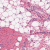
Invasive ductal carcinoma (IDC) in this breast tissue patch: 0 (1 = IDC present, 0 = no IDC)